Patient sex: M
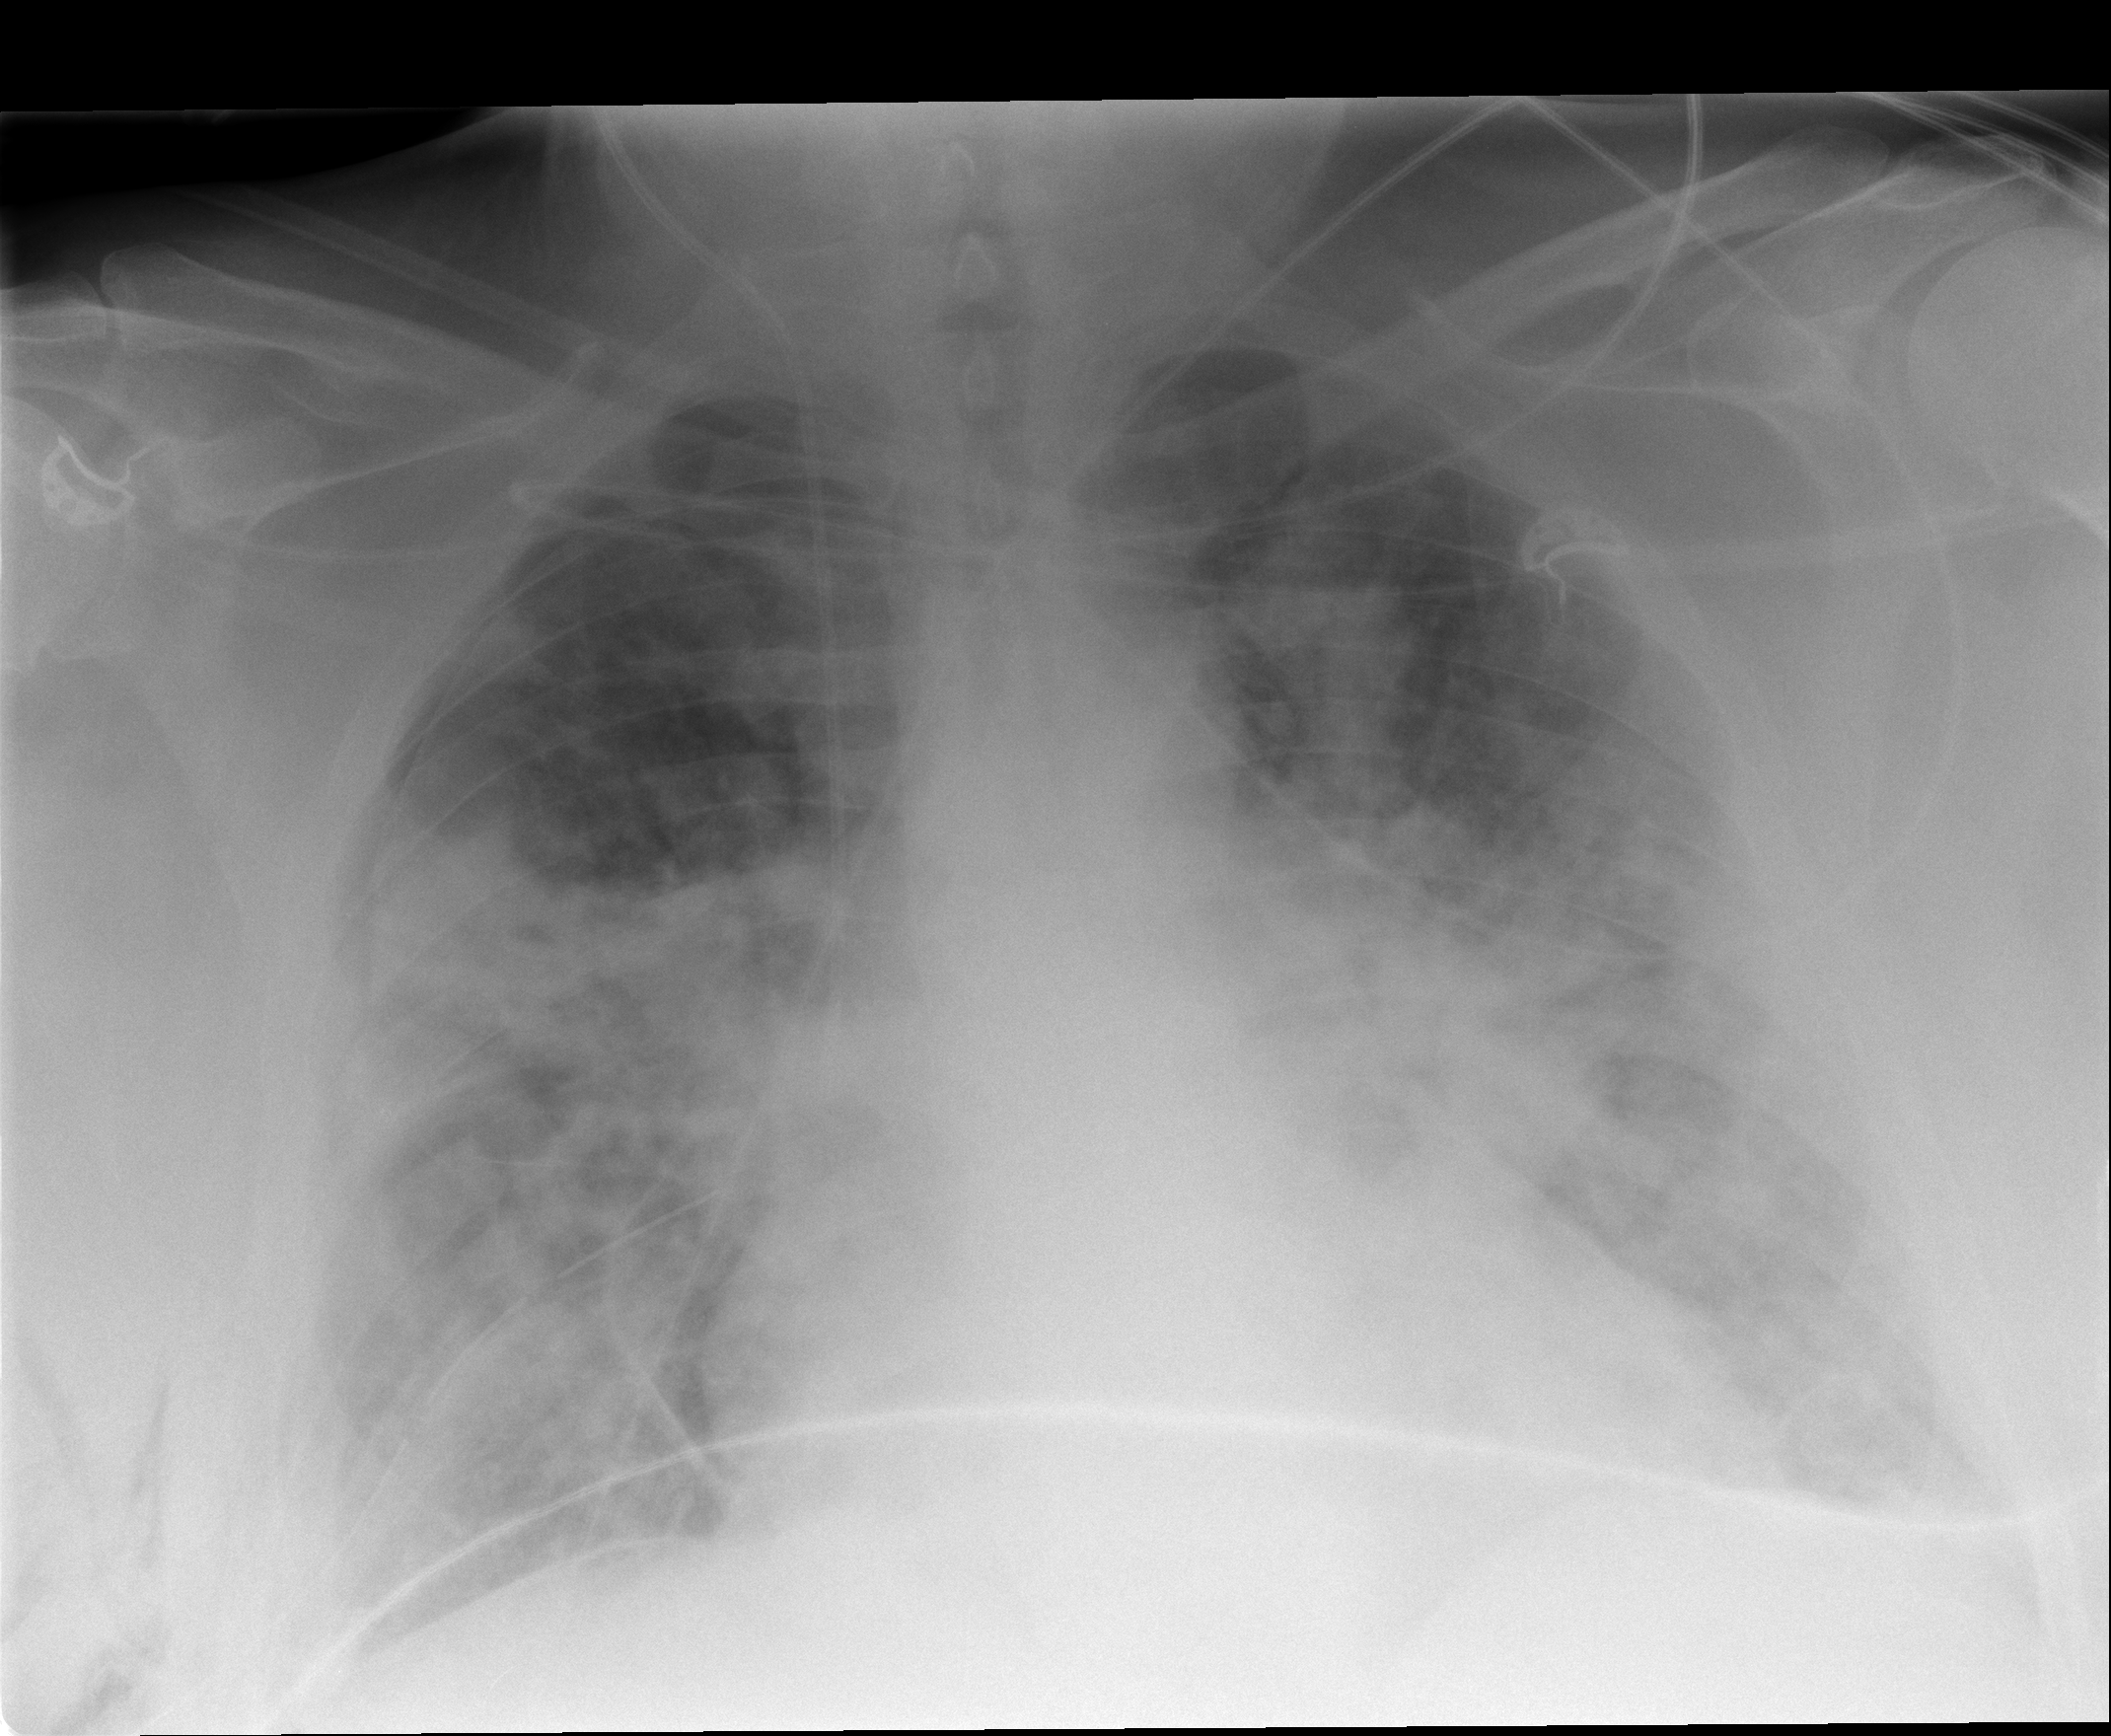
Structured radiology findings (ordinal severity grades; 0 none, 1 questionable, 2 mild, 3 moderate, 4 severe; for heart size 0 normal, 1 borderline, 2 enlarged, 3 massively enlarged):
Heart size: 2
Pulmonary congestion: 0
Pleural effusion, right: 0
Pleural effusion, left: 1
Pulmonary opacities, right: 3
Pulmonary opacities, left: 3
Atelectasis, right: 0
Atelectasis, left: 0